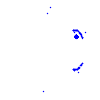
Particle: pion